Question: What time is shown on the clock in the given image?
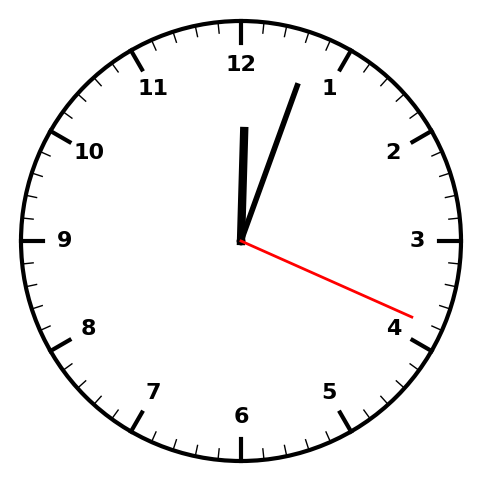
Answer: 12:03:19